Question: I want to put enter(carriage return) in telnet socket resource.
is not working. Please suggest how to do enter so that command will be fired in the socket.
like 'show version' is a command that i want to execute on cisco switch.
show version
is not working.
Note: Socket is properly opened, problem is only with
'''
$this->socketResource = fsockopen($this->nodeIp,$this->portNumber);
fputs($this->socketResource,'show version
');
'''

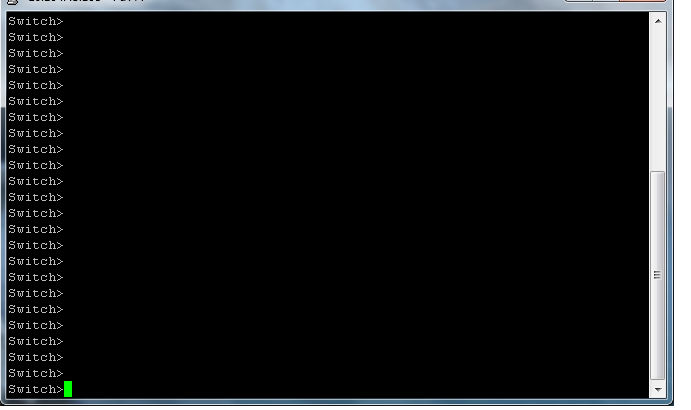
Answer: You should always put '
', '
', ' ' etc. in double quotes.